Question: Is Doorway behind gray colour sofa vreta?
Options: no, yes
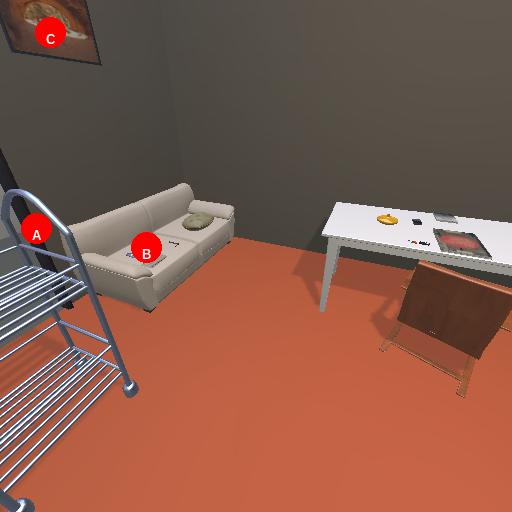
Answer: no